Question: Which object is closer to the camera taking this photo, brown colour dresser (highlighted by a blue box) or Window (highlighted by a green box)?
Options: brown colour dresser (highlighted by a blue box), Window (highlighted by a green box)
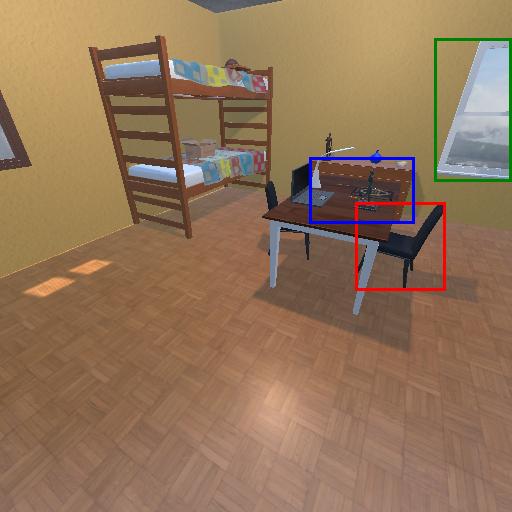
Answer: brown colour dresser (highlighted by a blue box)